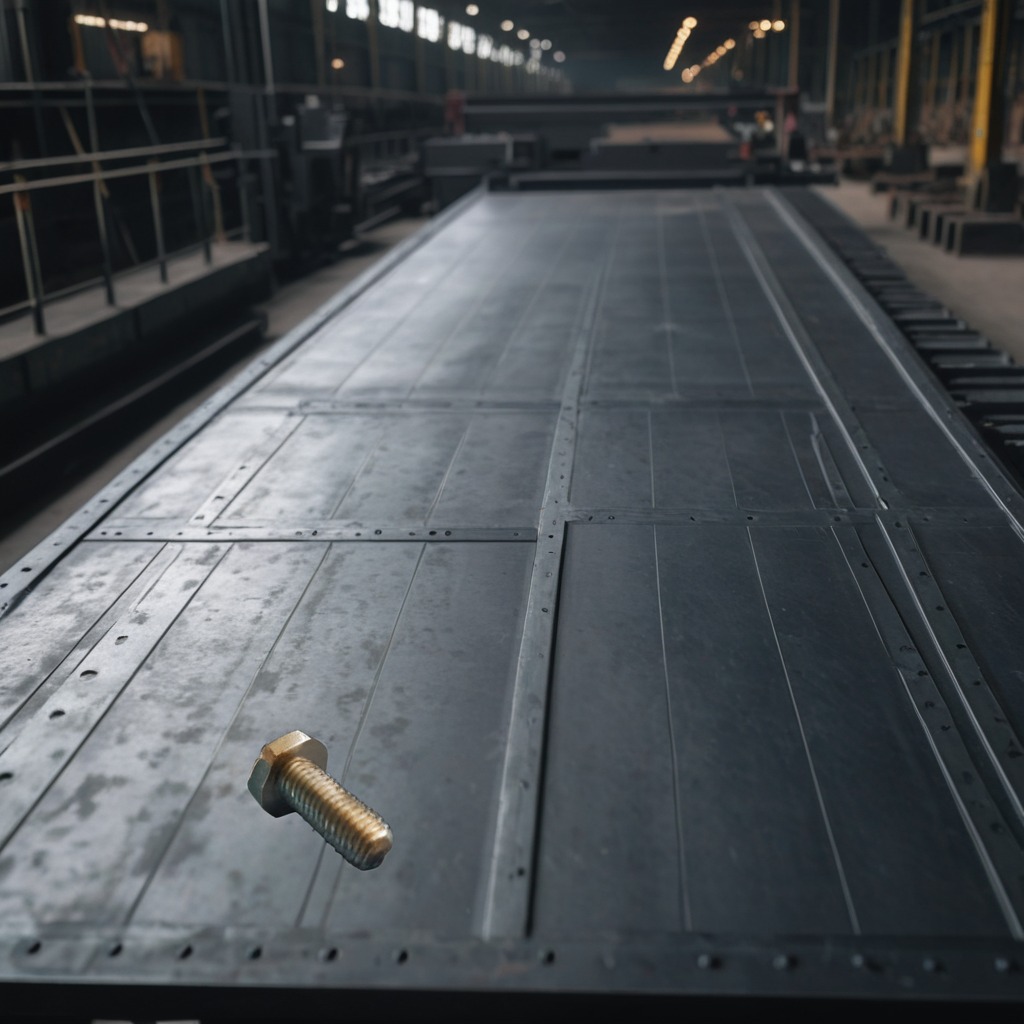
A metal screw is lying on the cold steel table in a mining workshop.